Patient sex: M
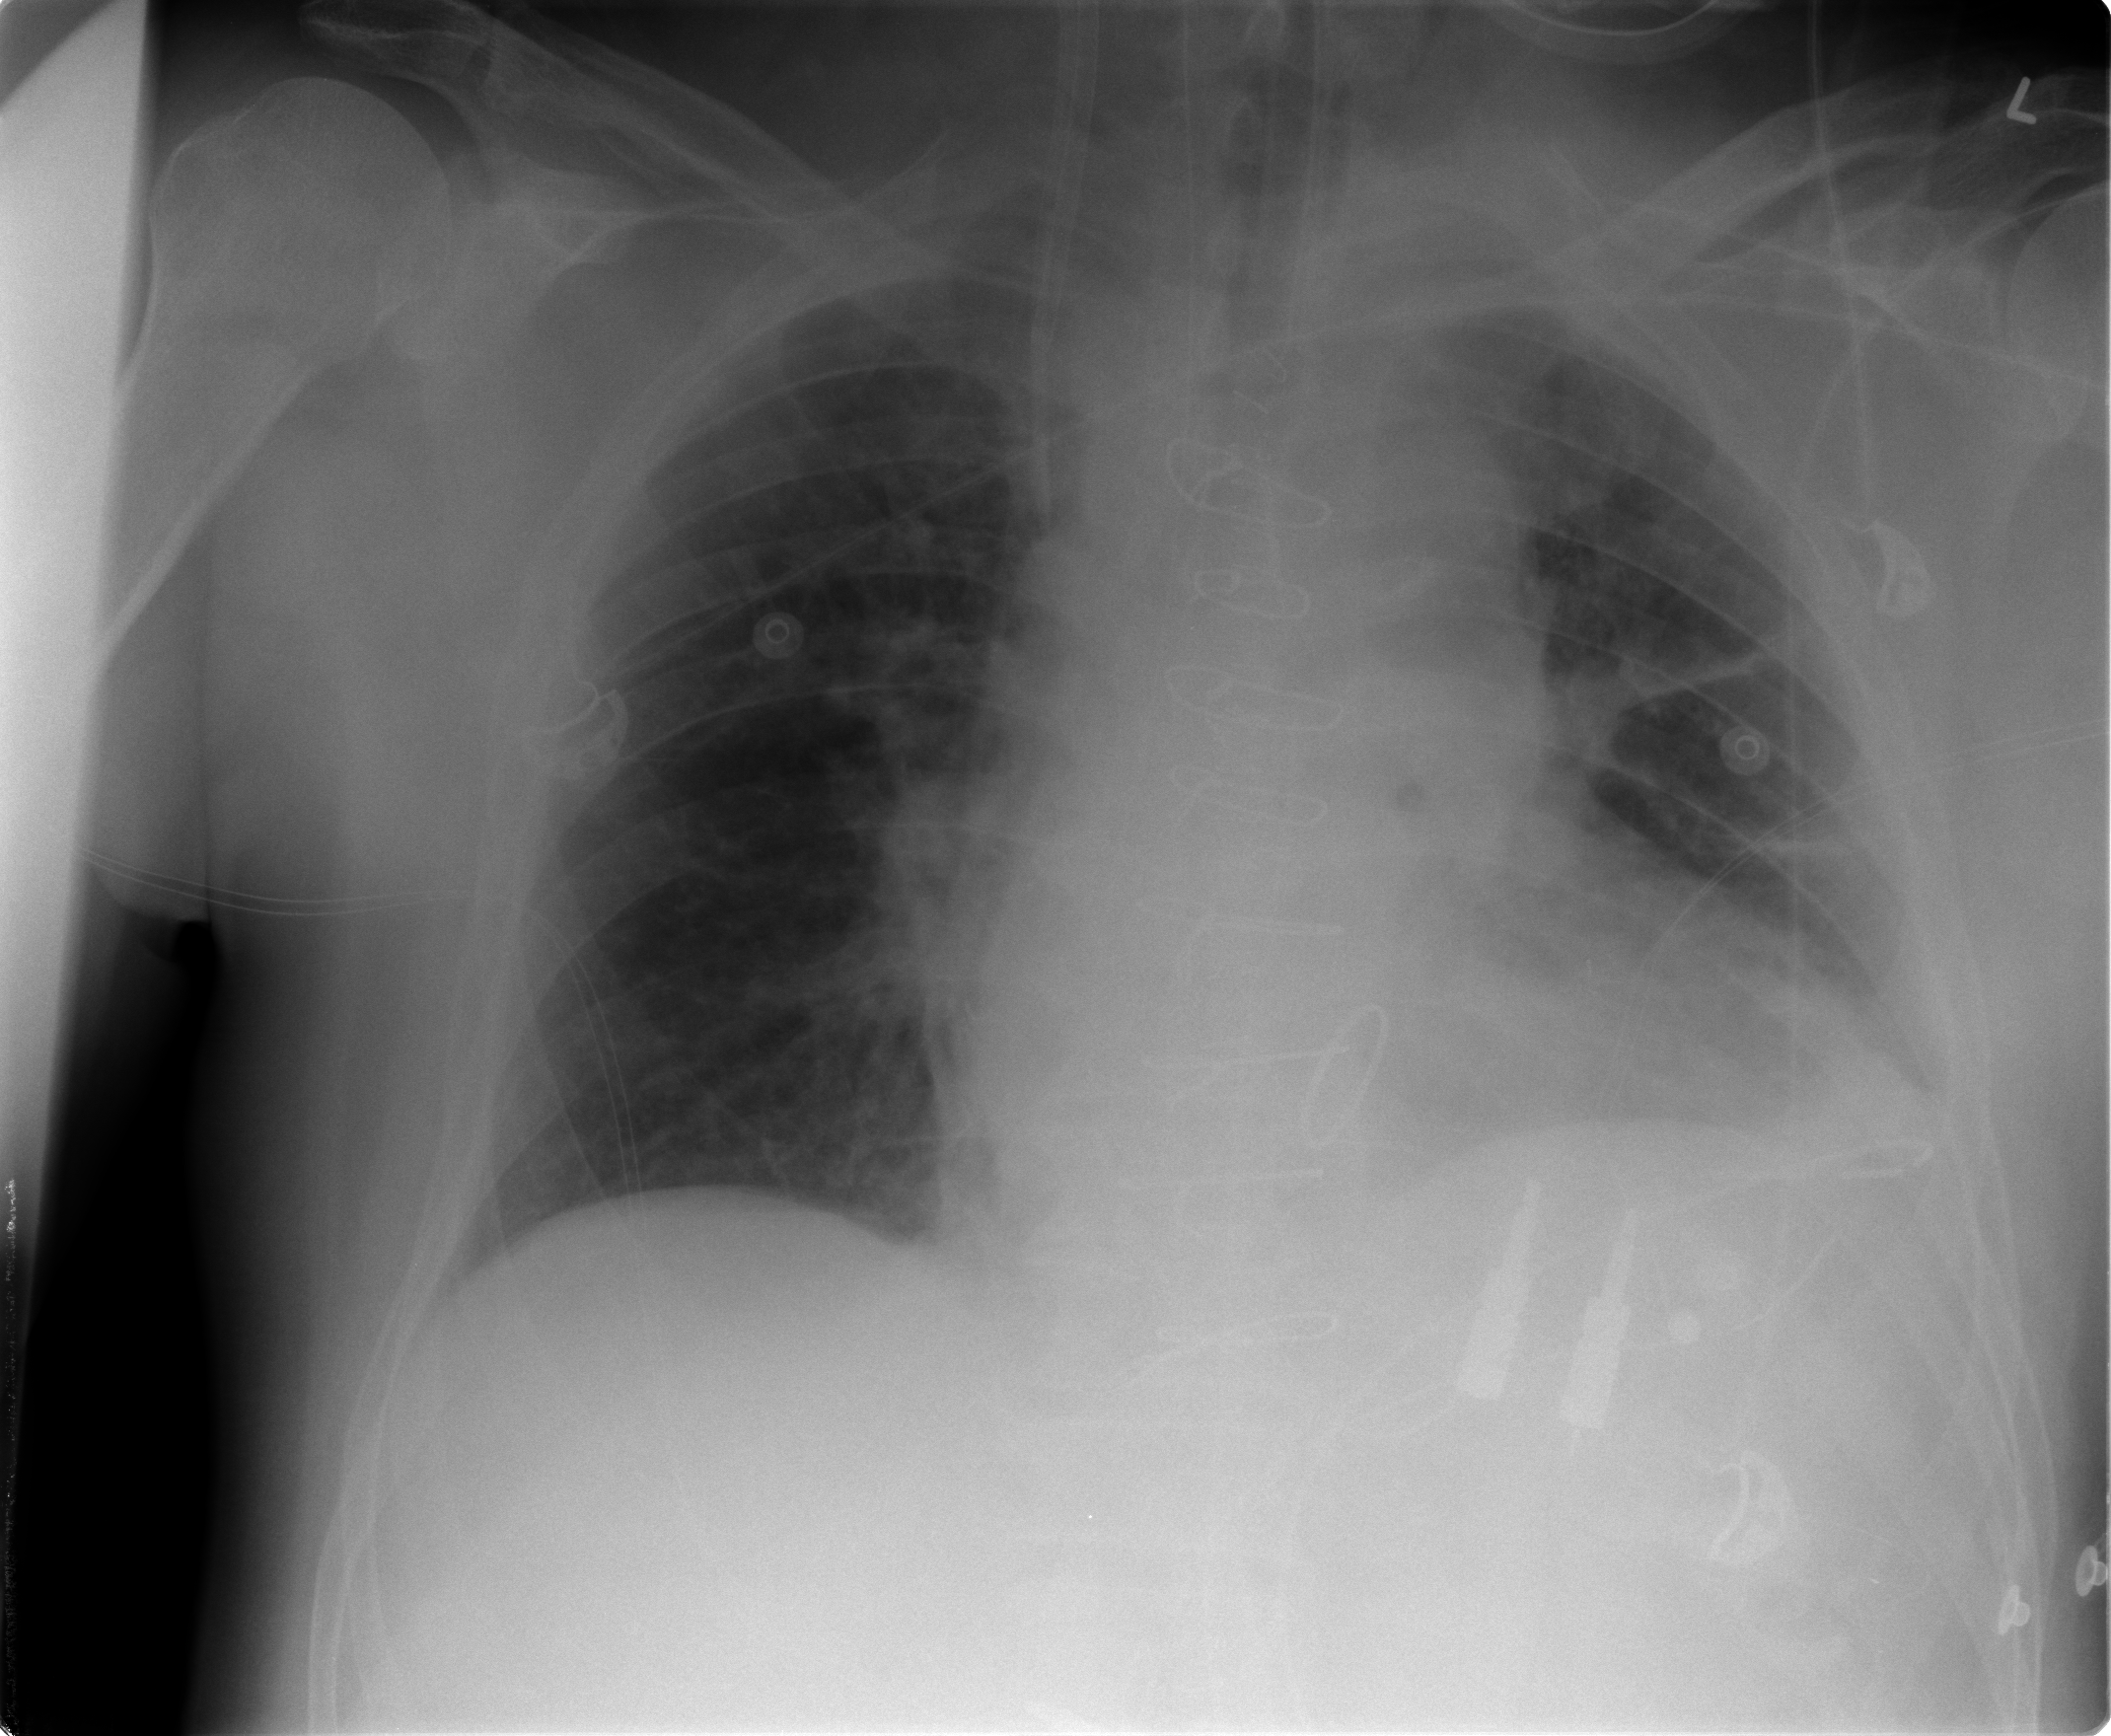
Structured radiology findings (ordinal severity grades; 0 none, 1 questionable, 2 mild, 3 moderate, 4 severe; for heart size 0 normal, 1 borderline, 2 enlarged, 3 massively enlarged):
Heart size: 2
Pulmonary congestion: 2
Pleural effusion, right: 0
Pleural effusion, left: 2
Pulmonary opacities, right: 0
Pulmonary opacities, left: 0
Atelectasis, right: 0
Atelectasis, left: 3